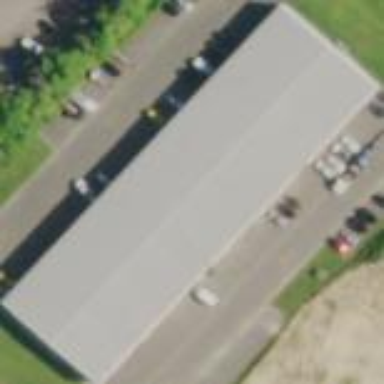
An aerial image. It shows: Gabled building with silver roof.